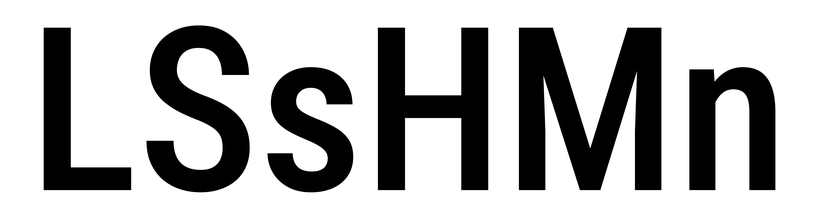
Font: Roboto_Condensed_Medium